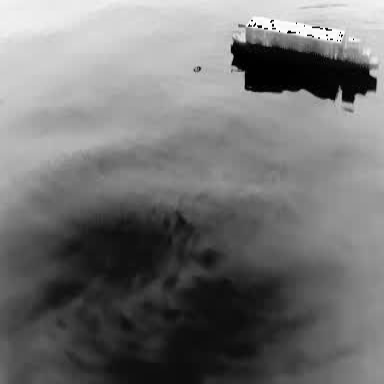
There is a fishing_boat in the infrared image.